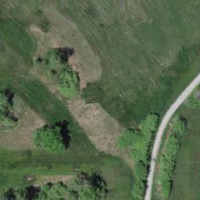
EUNIS habitat code: 16
Species observed at this site:
Cercopis vulnerata